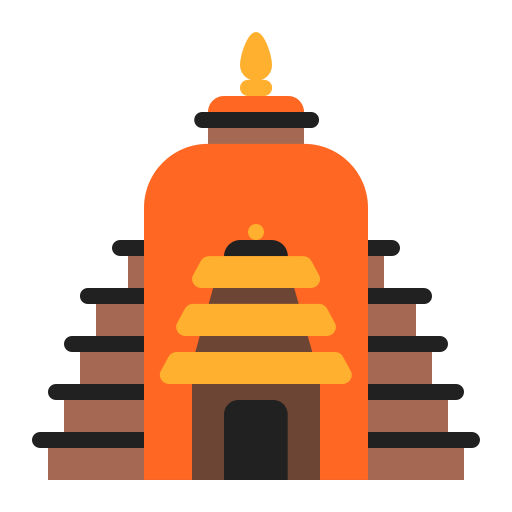
hindu temple flat